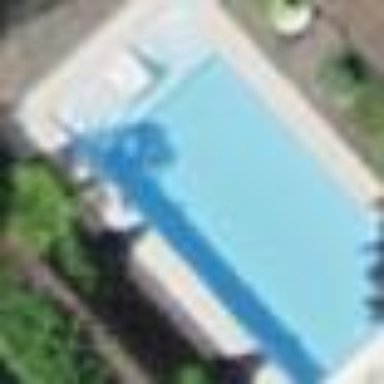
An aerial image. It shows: Swimming pool located in leisure land.